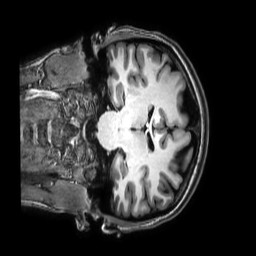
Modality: T1w
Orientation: coronal
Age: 30
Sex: female
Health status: healthy
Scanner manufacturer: philips
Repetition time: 0.009 s
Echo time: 0.004 s